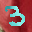
Label: 3